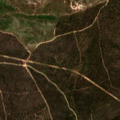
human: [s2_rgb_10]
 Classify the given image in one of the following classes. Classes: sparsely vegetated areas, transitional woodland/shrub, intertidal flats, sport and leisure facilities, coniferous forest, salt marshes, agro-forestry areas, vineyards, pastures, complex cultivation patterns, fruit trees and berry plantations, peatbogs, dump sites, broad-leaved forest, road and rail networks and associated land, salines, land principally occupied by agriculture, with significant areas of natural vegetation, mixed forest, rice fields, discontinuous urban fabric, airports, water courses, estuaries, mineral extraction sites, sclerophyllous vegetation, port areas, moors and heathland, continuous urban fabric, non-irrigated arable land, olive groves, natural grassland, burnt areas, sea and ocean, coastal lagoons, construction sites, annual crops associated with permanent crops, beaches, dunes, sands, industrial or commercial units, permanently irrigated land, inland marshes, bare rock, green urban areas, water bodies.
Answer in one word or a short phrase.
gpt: pastures, agro-forestry areas, broad-leaved forest